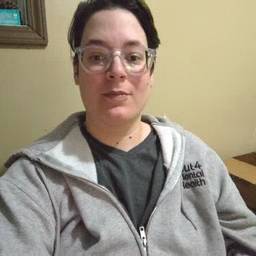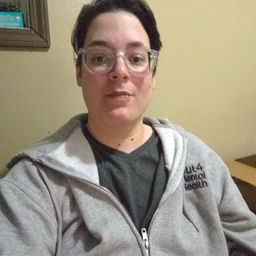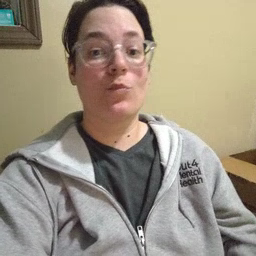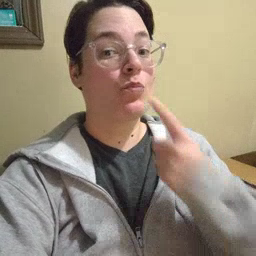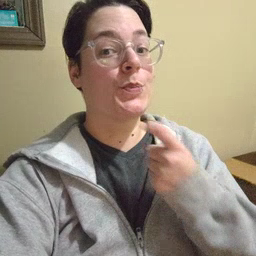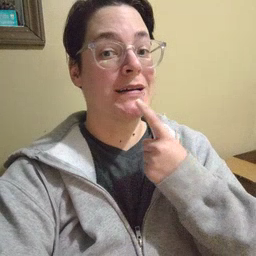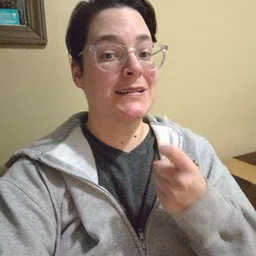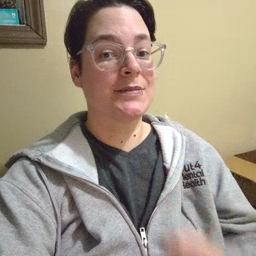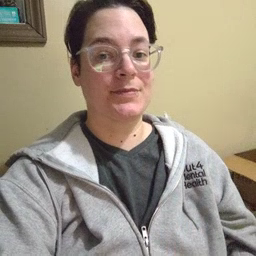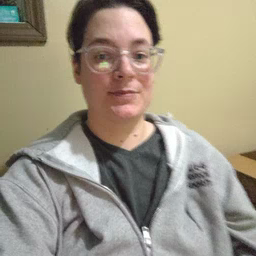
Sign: red